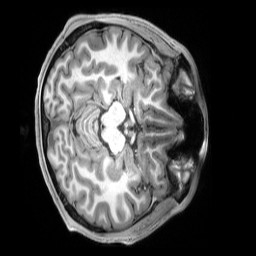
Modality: T1w
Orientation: axial
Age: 24
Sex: male
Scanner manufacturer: siemens
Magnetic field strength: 3 T
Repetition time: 2.3 s
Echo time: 0.00229 s